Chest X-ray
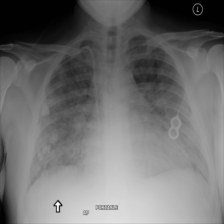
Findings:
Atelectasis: negative
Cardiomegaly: negative
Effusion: negative
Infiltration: positive
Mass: negative
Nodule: negative
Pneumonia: negative
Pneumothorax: negative
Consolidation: negative
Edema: positive
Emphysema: negative
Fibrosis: negative
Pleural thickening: negative
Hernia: negative